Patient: sex M, age 55
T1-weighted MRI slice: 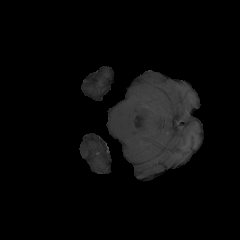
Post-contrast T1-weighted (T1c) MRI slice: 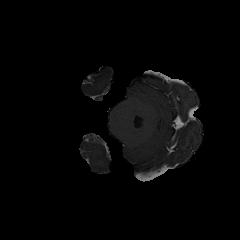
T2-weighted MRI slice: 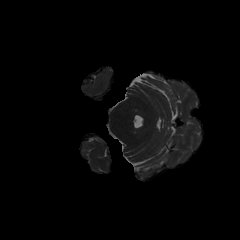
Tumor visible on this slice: no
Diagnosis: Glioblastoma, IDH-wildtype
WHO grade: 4